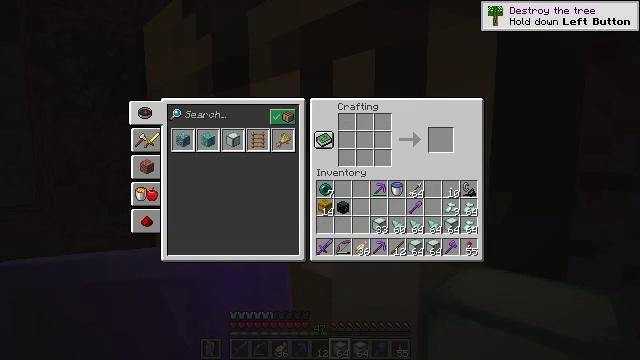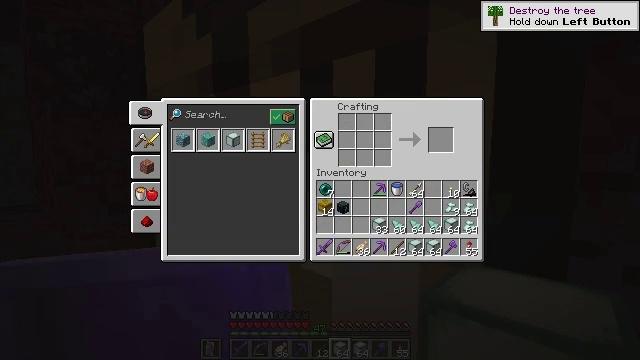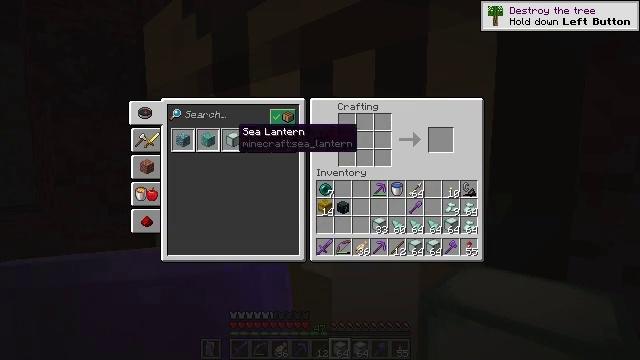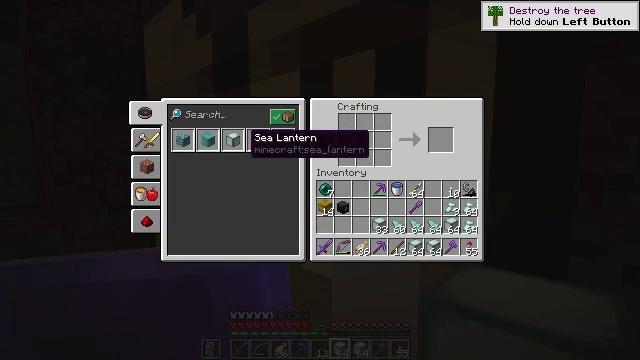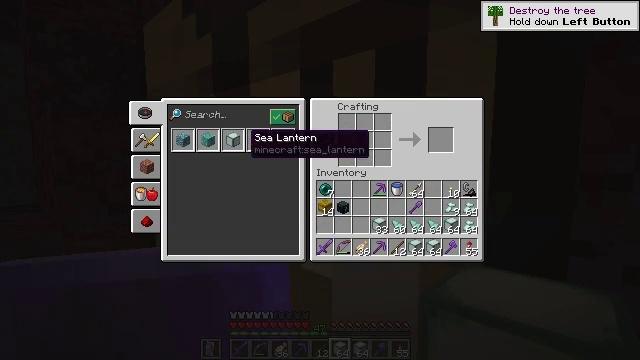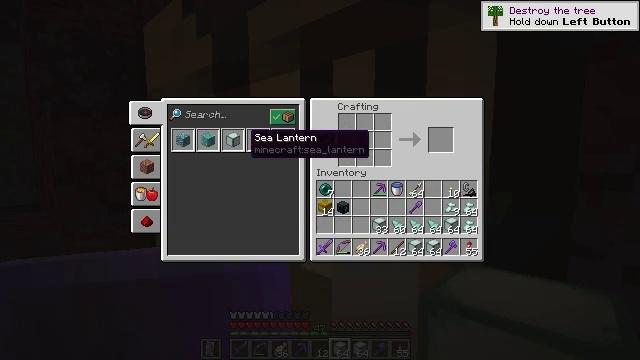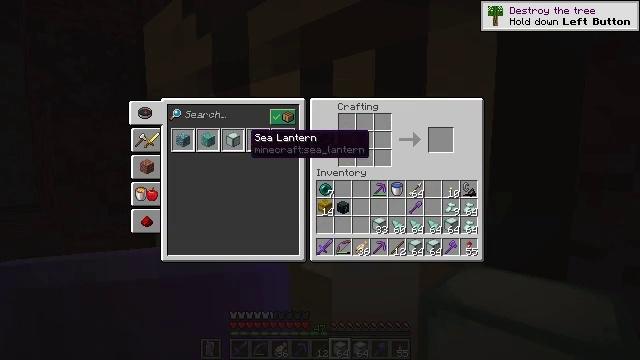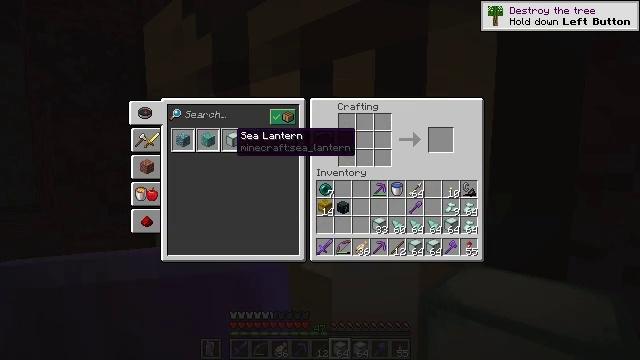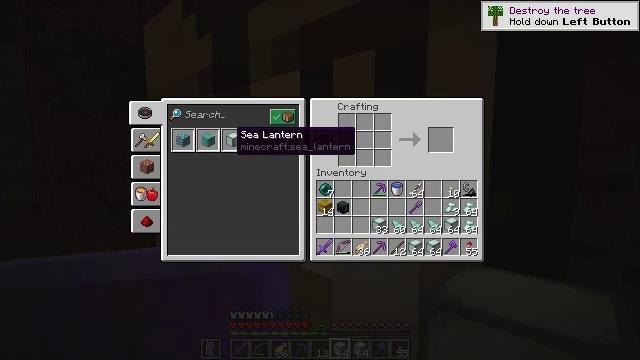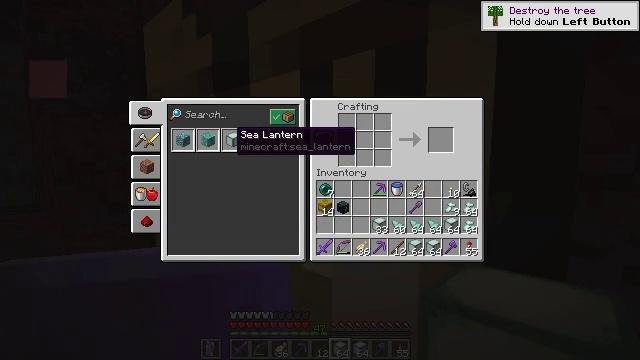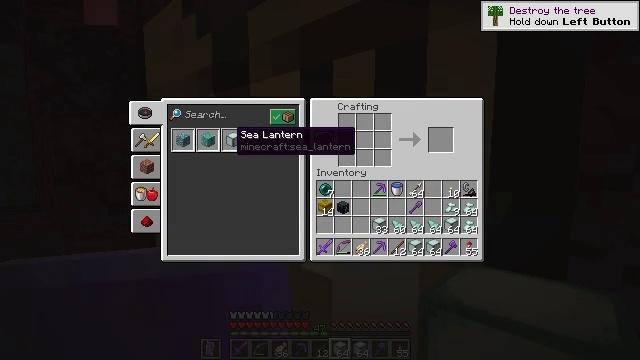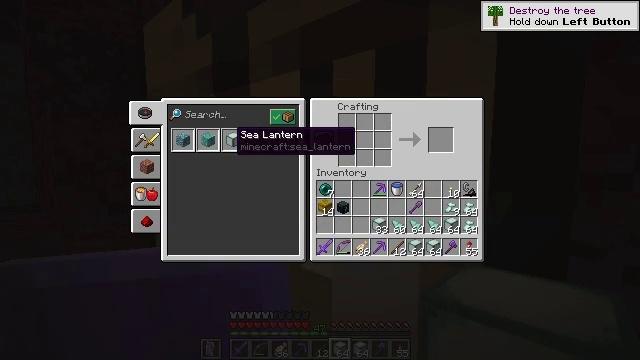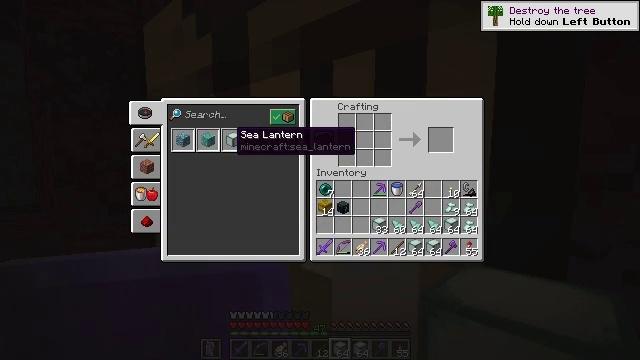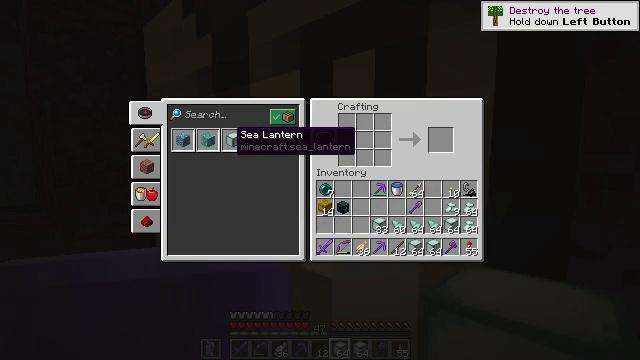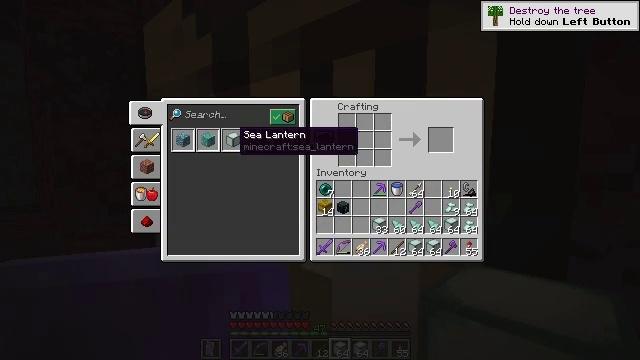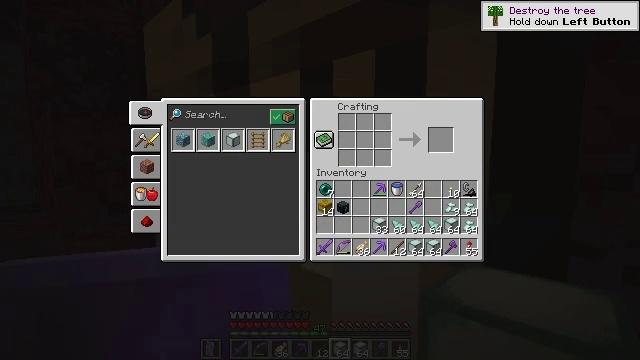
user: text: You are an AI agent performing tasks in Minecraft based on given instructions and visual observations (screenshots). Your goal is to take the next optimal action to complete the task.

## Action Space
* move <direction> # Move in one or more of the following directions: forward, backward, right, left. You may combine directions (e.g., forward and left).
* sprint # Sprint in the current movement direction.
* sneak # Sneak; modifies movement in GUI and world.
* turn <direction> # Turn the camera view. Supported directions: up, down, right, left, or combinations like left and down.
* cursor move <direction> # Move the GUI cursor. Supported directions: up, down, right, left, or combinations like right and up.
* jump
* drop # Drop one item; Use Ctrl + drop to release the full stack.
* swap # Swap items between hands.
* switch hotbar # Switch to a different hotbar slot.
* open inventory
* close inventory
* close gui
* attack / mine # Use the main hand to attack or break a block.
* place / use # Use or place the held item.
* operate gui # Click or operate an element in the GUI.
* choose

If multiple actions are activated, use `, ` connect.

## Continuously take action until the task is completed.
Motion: motion action
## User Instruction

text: Make a sea lantern with prismarine crystals and shards.
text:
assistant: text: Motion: sneak
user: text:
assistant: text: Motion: sneak, turn right and down
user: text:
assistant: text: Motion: sneak, turn right
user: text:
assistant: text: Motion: sneak
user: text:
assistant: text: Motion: sneak
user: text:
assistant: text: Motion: sneak
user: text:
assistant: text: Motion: sneak, turn left
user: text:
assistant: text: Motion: sneak
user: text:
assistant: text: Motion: sneak
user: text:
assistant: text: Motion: sneak
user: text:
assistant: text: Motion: sneak
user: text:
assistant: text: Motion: sneak, attack / mine
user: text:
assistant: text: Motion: sneak, attack / mine
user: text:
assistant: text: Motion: sneak, attack / mine
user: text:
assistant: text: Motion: sneak, turn right and up
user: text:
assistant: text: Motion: sneak, turn right and up
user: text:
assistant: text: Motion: sneak, turn right
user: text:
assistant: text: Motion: sneak
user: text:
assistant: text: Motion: sneak
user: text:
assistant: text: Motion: sneak
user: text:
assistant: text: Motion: sneak, turn left
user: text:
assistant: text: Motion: sneak, turn left
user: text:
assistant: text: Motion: sneak
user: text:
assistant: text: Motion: sneak
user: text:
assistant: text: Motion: sneak
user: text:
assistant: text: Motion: sneak
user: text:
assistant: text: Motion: sneak
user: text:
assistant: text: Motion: sneak
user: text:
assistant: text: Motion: sneak
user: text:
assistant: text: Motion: sneak